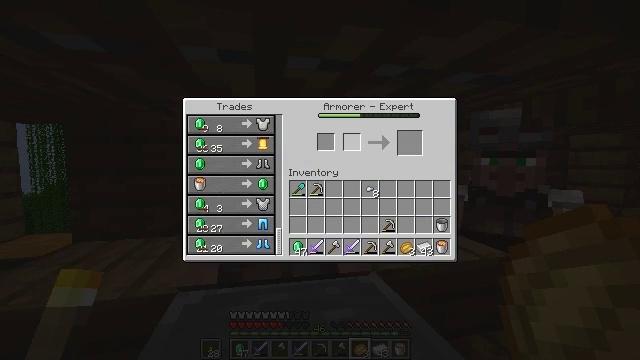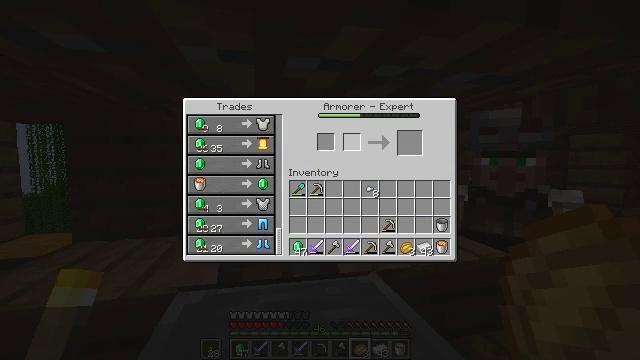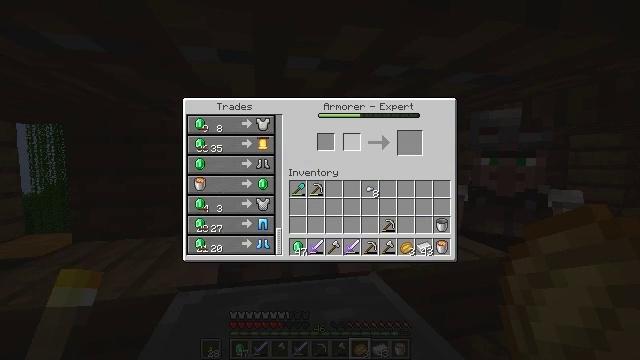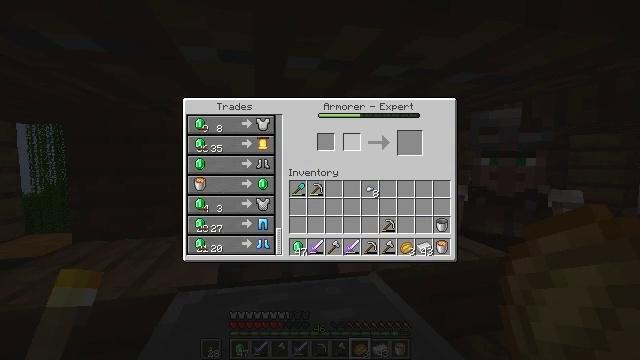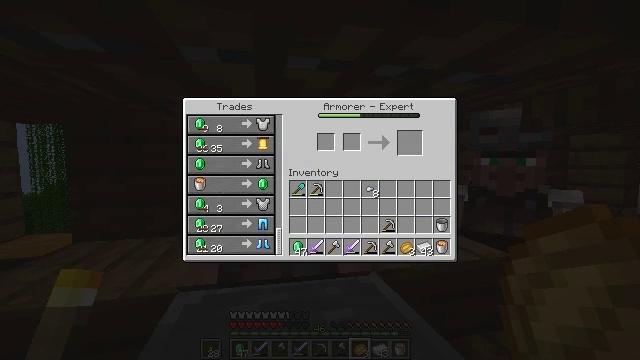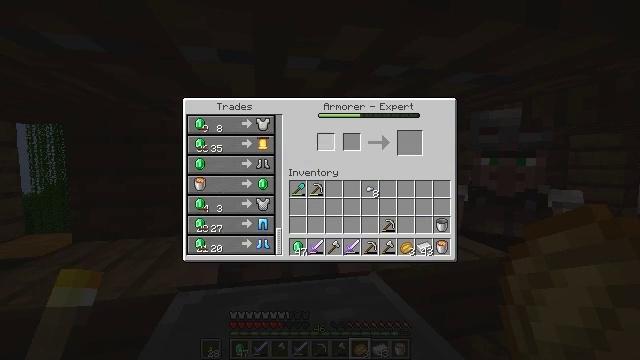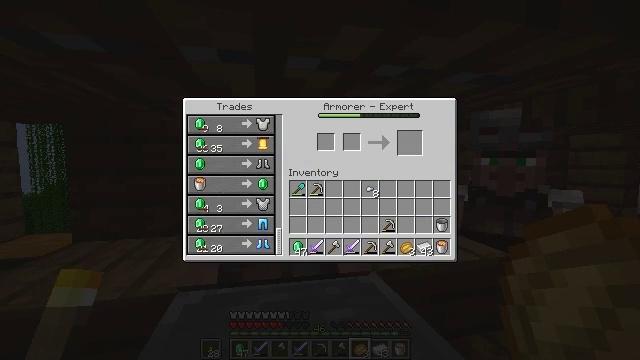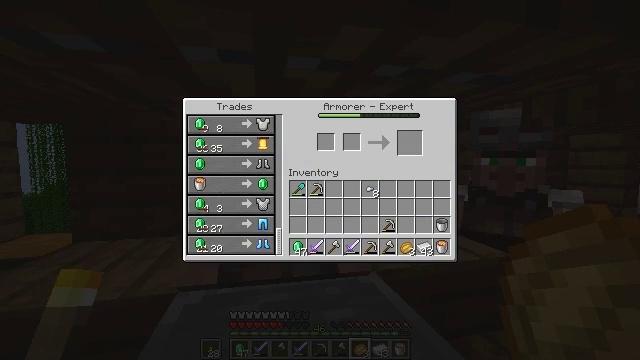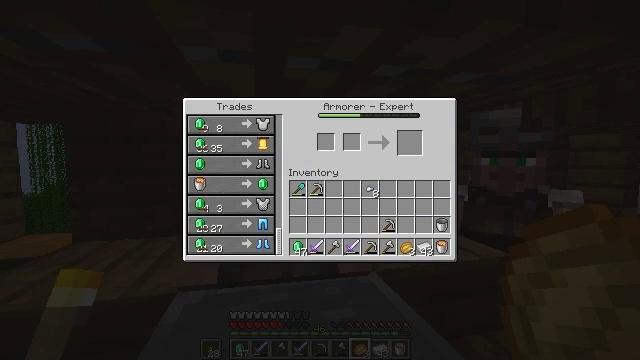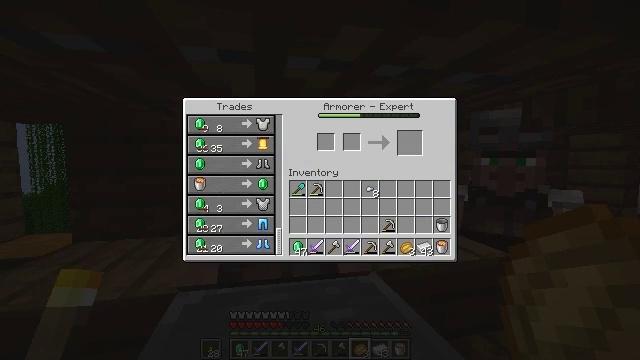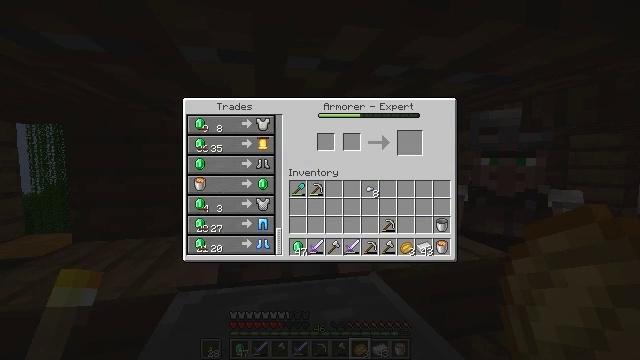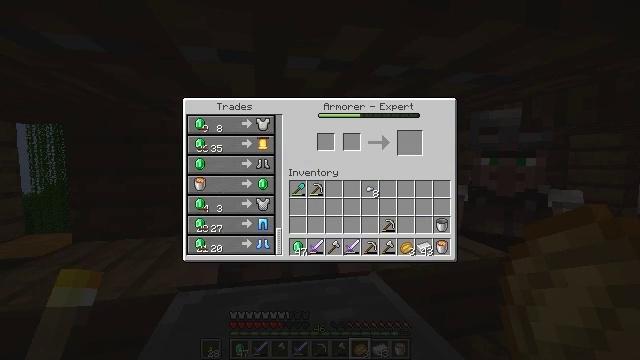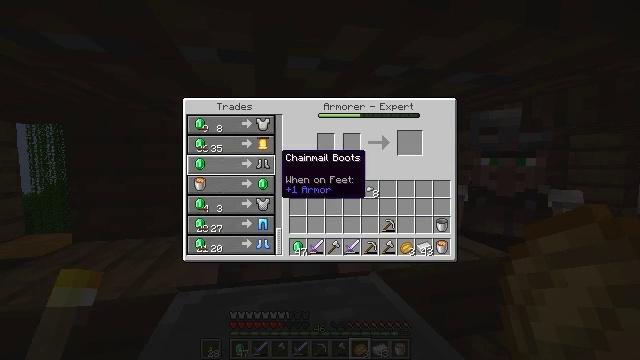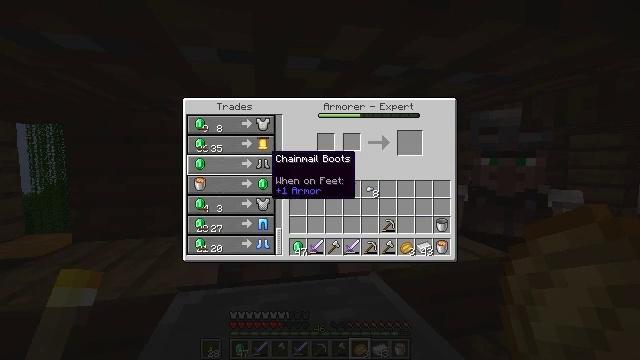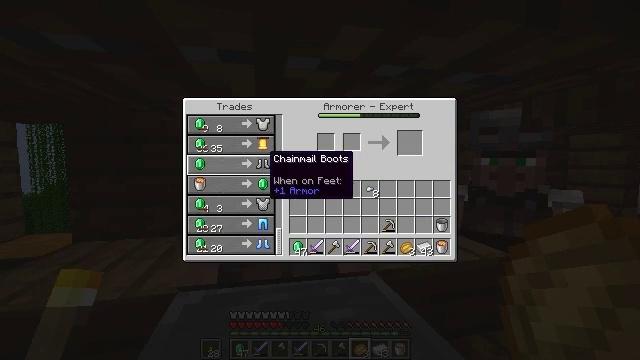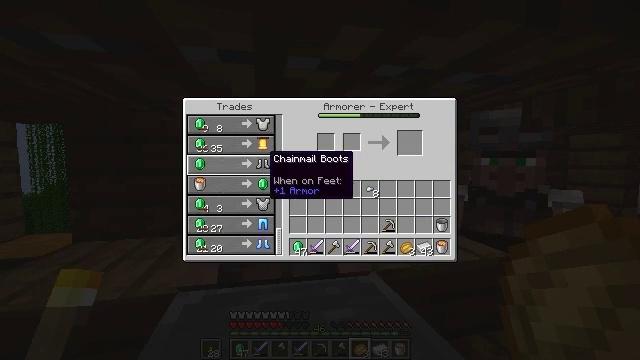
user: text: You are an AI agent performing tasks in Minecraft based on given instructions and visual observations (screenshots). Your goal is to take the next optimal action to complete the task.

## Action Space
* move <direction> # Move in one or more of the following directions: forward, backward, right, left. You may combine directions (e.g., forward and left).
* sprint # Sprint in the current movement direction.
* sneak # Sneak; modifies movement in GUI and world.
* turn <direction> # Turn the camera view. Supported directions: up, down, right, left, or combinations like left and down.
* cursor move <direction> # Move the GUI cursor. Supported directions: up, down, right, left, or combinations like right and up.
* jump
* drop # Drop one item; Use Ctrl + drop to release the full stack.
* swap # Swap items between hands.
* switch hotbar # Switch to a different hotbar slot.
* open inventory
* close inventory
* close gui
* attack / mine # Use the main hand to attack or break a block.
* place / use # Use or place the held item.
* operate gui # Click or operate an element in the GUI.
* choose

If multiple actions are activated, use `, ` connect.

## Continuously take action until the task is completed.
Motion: motion action
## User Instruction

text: Open the crafting table to make a chainmail chestplate.
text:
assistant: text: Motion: no_op
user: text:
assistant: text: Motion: no_op
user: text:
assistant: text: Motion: no_op
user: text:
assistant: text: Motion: no_op
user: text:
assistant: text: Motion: cursor move left
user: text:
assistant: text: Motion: cursor move left
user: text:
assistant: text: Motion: cursor move left
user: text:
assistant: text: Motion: no_op
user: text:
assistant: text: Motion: no_op
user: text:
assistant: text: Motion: cursor move left
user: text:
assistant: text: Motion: cursor move left
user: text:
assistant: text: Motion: cursor move left
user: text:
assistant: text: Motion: cursor move left
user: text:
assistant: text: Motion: no_op
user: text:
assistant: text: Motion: no_op
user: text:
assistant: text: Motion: no_op
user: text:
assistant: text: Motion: no_op
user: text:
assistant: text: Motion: no_op
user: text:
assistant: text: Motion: no_op
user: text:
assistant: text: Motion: no_op
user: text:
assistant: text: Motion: no_op
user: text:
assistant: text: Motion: no_op
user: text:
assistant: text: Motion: cursor move down
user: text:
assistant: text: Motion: cursor move down
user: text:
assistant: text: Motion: no_op
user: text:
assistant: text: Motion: no_op
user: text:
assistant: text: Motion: no_op
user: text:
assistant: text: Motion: no_op
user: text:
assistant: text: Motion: no_op
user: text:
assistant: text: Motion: operate gui